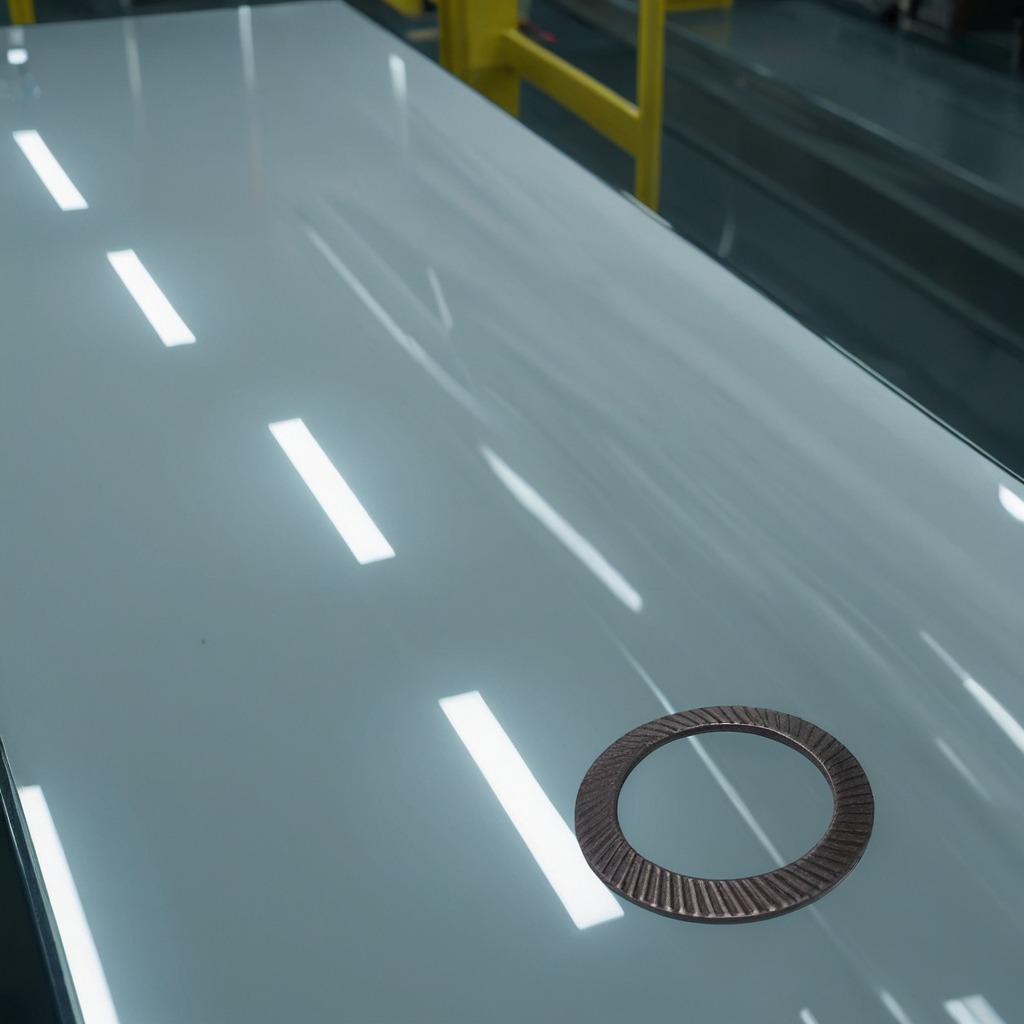
A flat metal washer lies on the high-gloss table in a ship maintenance bay industrial lighting.